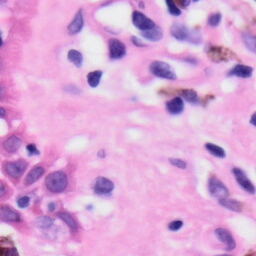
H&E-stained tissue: Skin